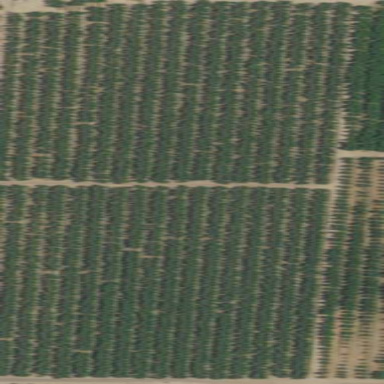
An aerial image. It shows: Orchard planted with peach trees.